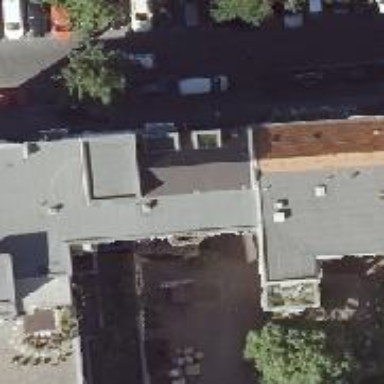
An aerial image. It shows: Cafe.